Field crop: maize
Growth stage: 2
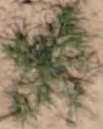
Species: salsola